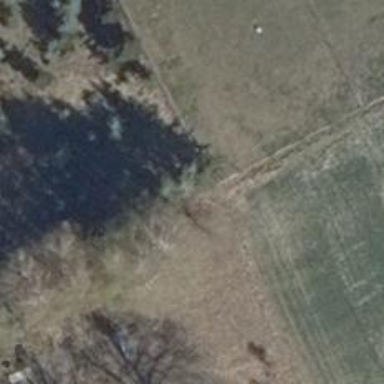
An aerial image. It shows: Row of trees in natural setting.